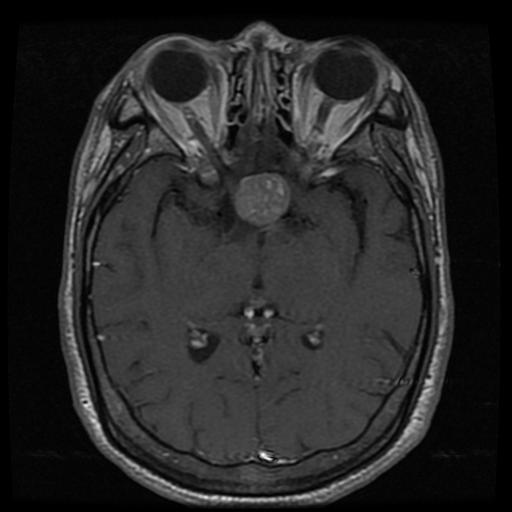
Label: pituitary